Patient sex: M
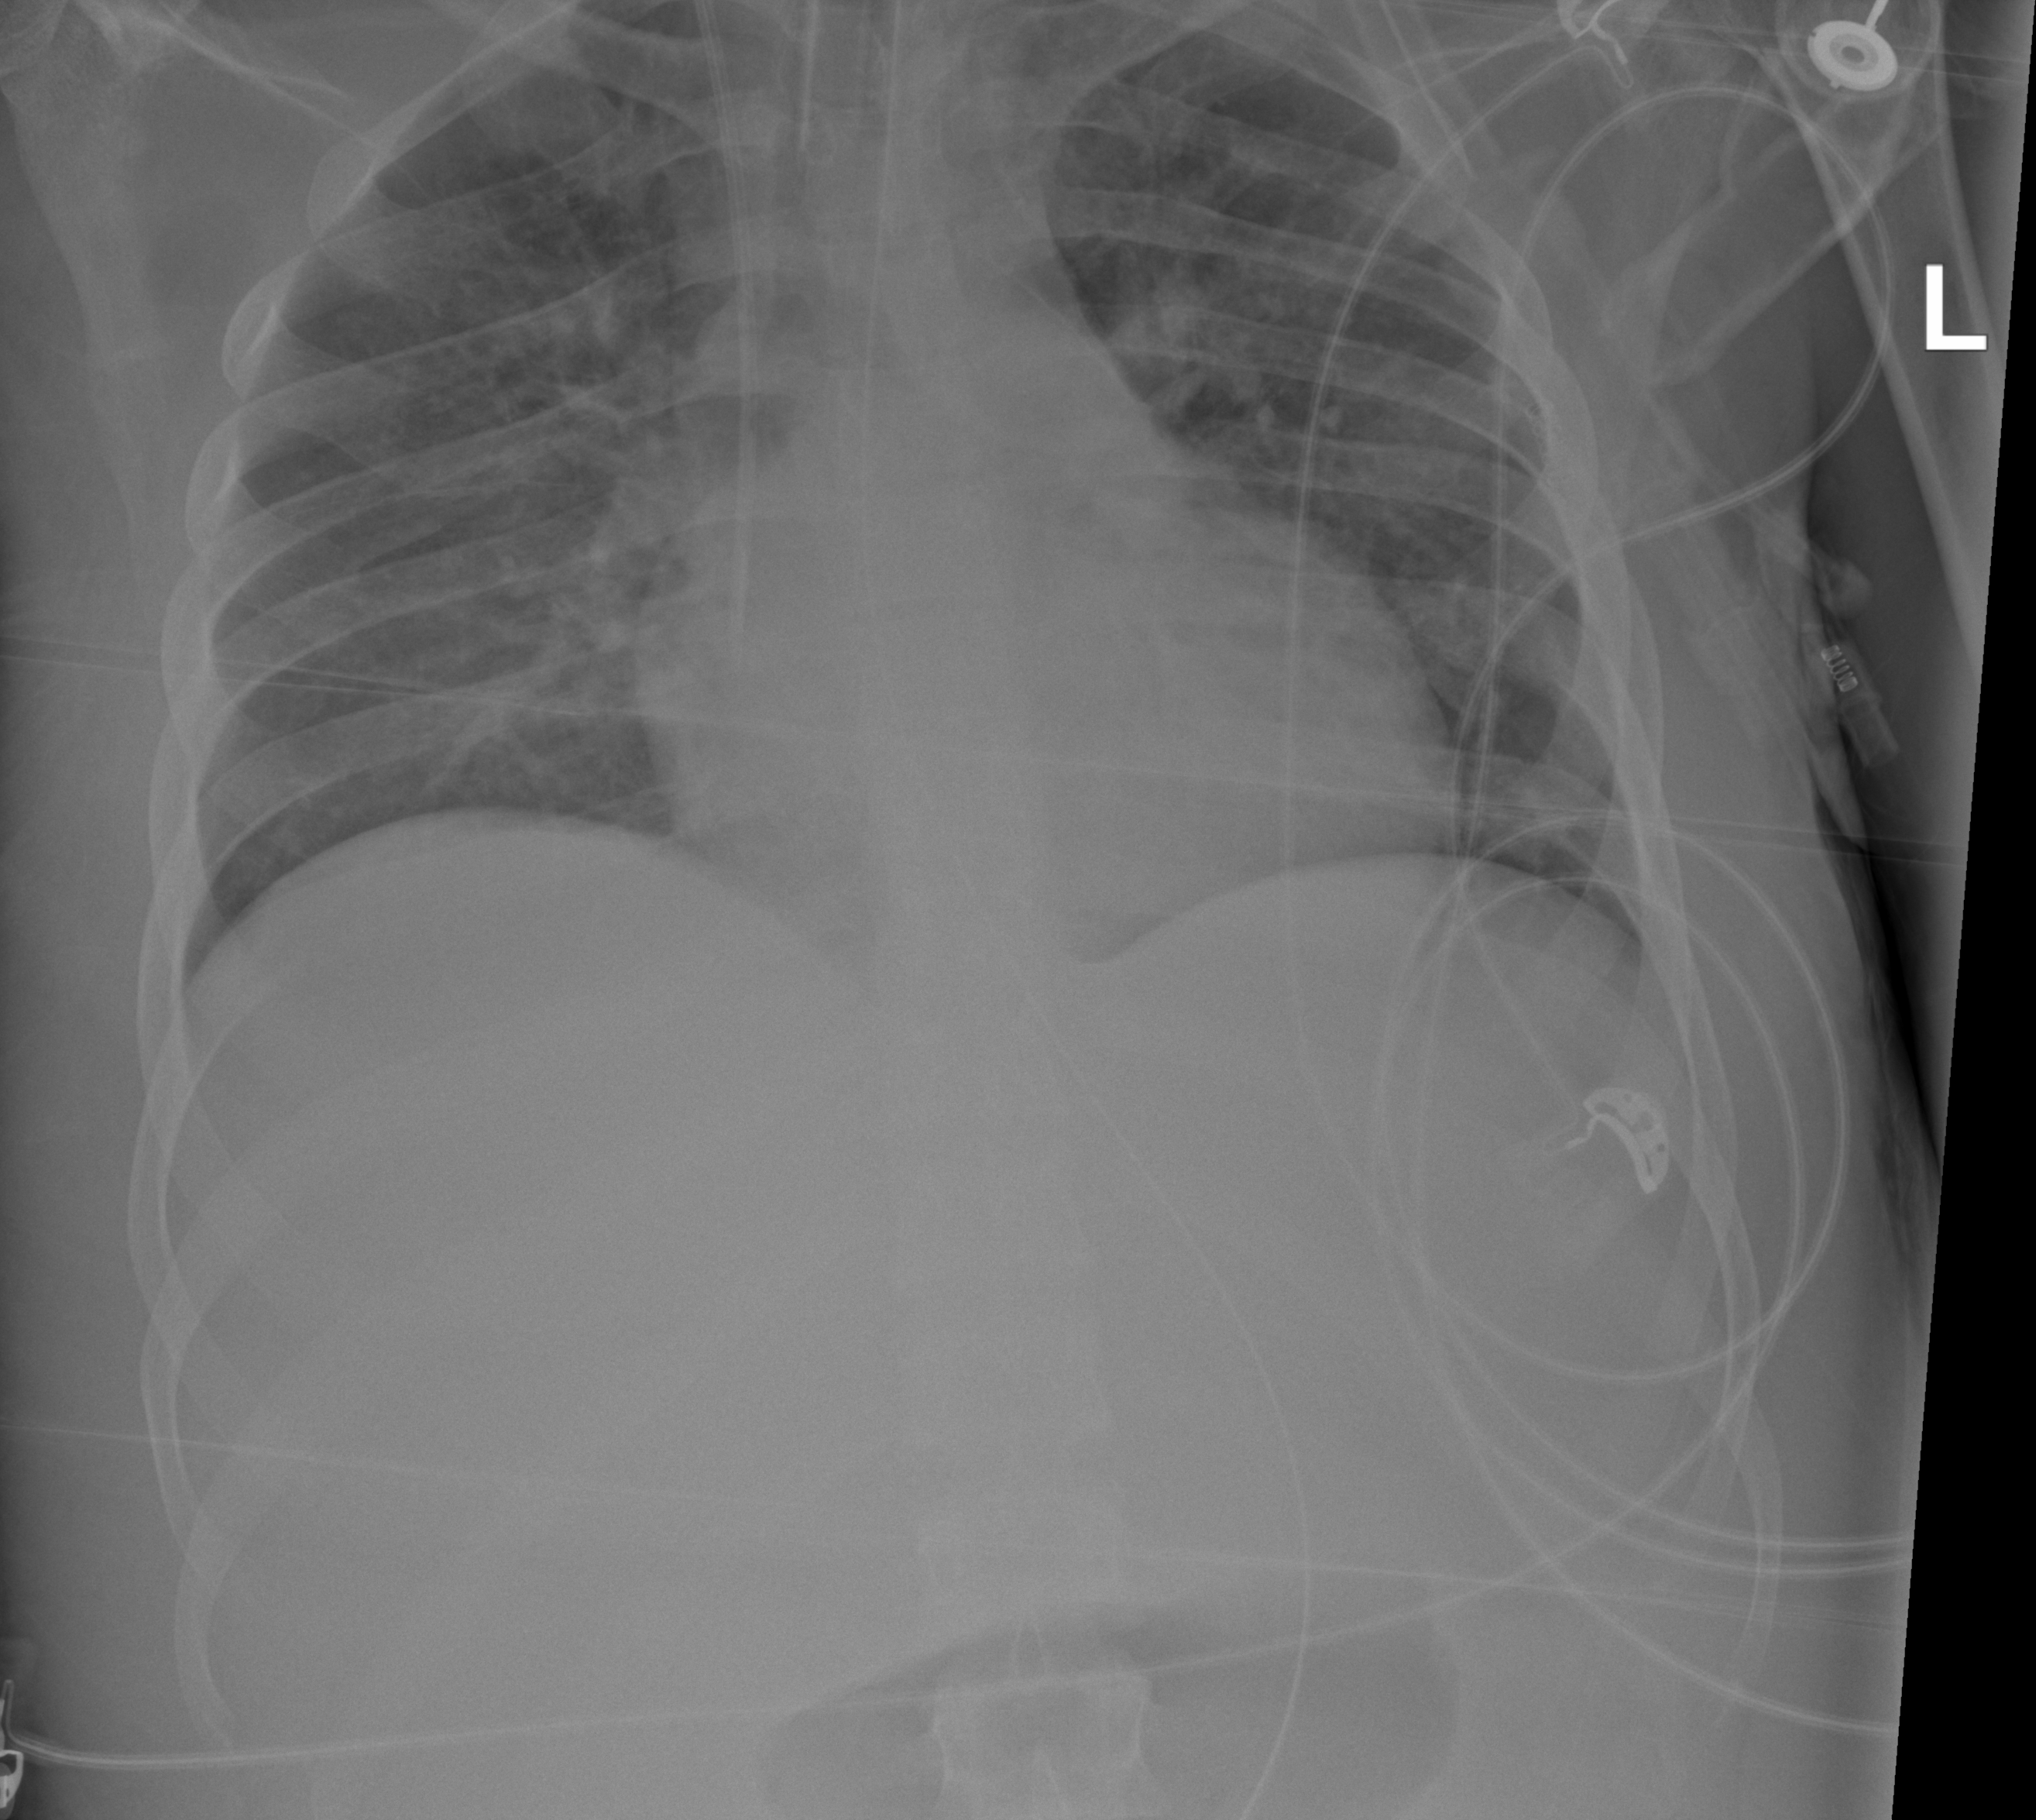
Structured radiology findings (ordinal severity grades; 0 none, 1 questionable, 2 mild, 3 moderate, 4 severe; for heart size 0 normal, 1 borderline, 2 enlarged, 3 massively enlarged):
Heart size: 1
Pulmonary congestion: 3
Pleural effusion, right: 0
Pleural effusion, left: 0
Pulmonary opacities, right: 3
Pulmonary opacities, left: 3
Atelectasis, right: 2
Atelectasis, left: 2